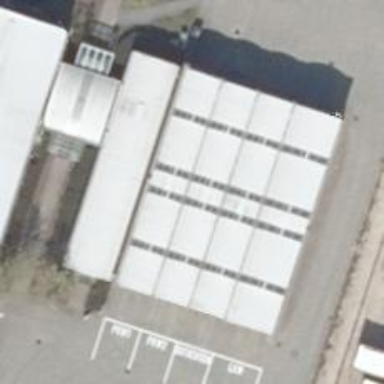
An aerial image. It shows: Vehicle inspection site.